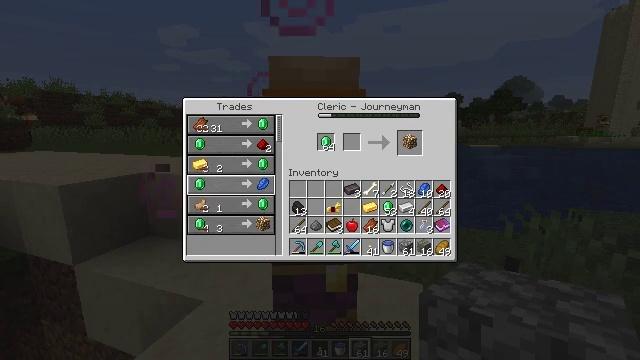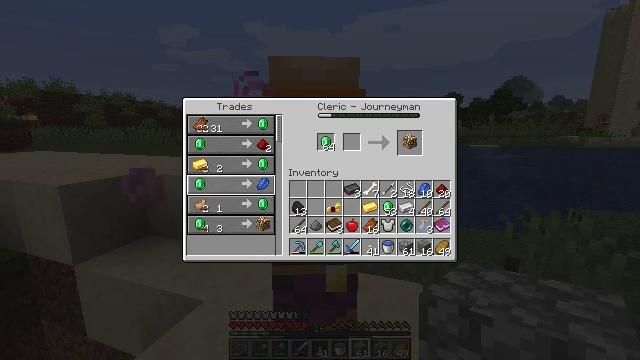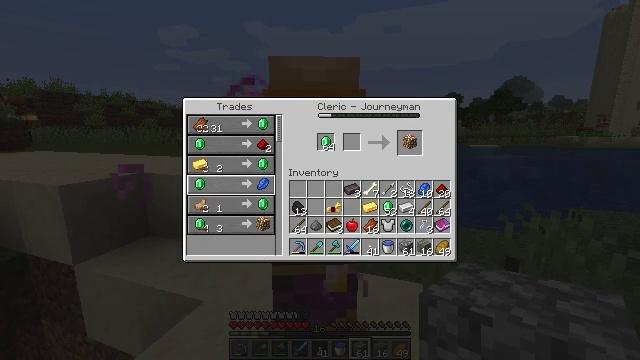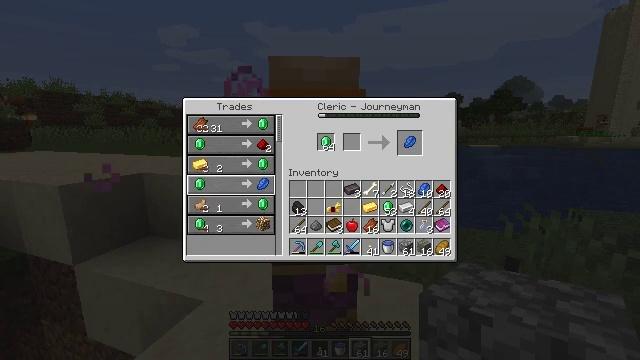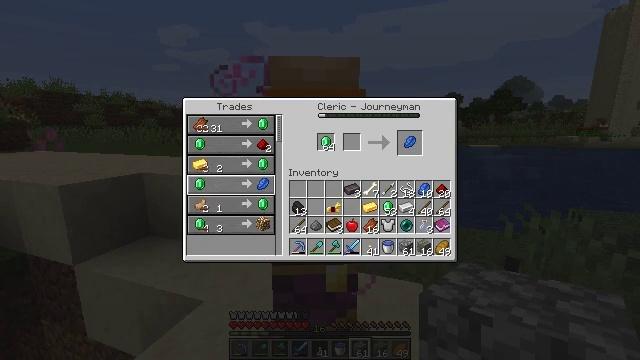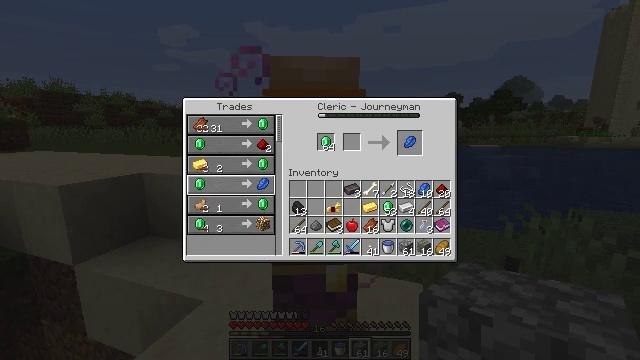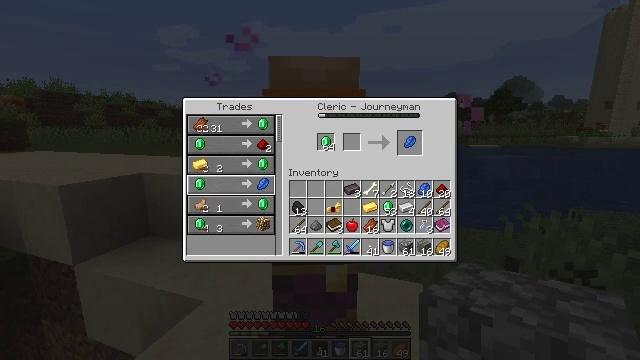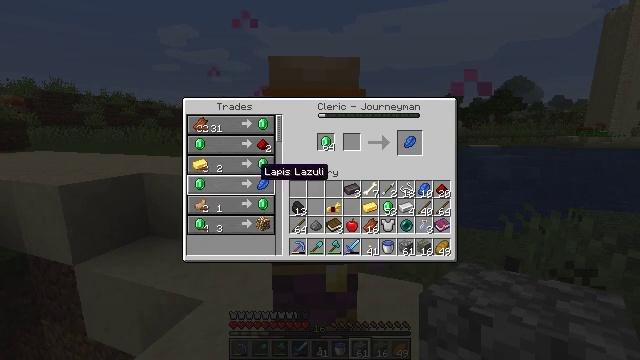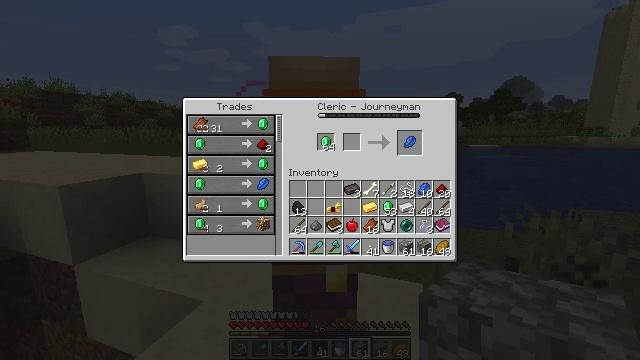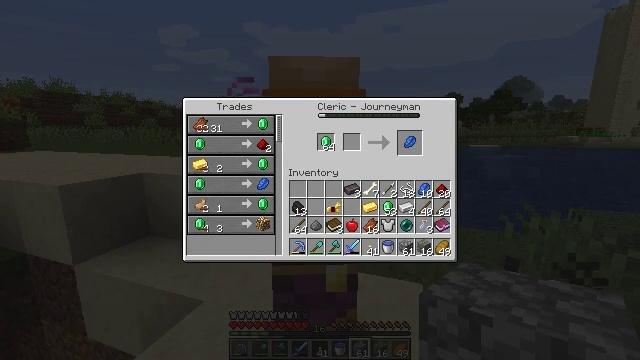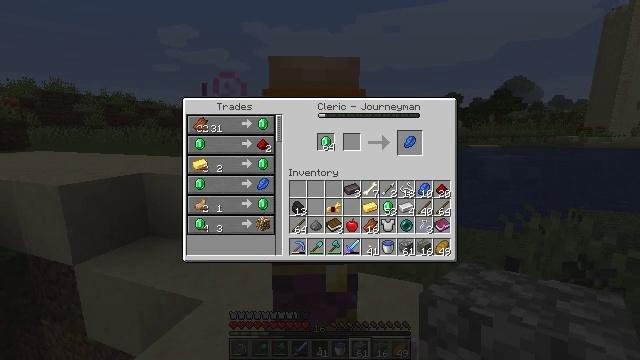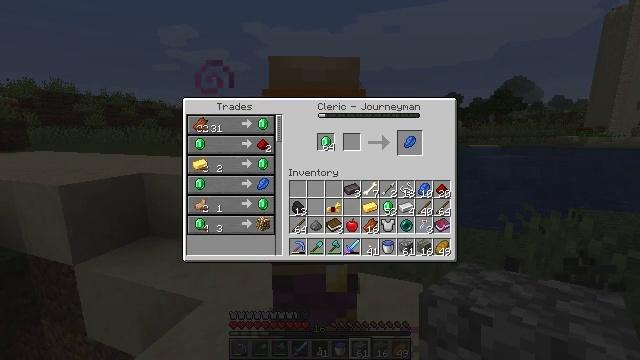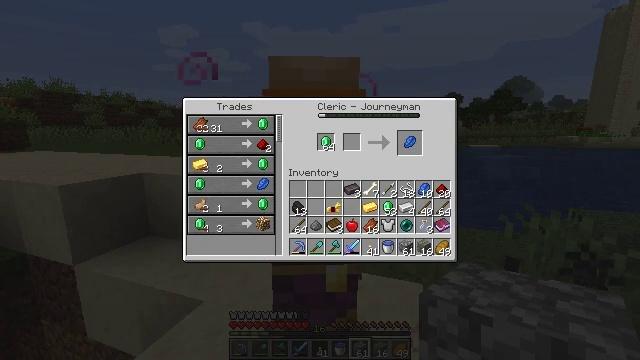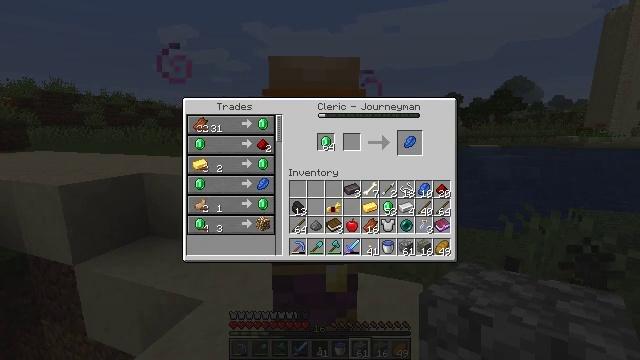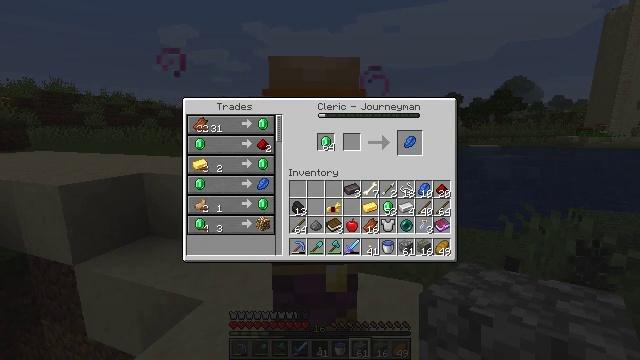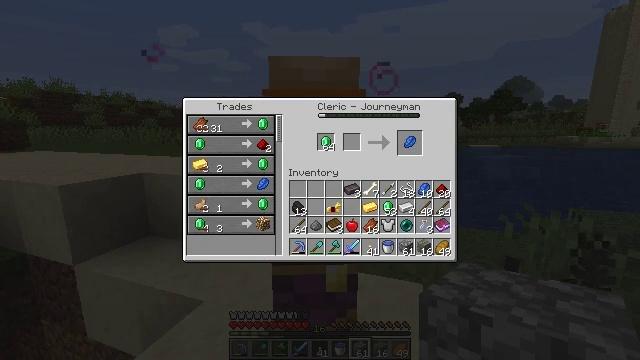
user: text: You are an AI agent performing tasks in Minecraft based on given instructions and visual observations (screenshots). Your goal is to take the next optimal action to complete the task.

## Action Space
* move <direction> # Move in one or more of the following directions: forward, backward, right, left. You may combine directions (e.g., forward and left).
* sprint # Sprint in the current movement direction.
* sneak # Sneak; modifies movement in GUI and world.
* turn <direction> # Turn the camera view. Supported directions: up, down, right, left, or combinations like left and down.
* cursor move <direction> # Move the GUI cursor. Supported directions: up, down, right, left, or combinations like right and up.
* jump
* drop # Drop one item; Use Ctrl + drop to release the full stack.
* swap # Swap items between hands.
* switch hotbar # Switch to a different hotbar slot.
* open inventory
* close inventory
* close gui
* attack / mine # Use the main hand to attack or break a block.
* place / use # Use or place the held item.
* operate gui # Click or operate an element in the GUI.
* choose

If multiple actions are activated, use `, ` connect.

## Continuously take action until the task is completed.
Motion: motion action
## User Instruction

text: Interact with a crafting table to get lapis lazuli.
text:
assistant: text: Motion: no_op
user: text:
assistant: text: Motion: no_op
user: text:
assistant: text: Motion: operate gui
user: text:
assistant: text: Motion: operate gui
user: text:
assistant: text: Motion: operate gui
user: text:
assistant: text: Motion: cursor move right
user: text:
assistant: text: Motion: cursor move right and up
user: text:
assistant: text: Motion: cursor move right and up
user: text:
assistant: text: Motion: cursor move right and up
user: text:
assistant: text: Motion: cursor move right and up
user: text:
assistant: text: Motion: cursor move right
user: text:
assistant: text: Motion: no_op
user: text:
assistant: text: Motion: no_op
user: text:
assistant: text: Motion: no_op
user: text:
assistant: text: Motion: no_op
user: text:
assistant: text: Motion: no_op
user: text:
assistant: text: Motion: no_op
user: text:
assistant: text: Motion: no_op
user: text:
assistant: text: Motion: no_op
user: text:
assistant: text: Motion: no_op
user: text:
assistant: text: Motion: no_op
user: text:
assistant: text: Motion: operate gui
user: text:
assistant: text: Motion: operate gui
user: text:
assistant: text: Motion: operate gui
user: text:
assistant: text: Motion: operate gui
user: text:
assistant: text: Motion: operate gui
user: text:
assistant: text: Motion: operate gui
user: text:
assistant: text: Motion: operate gui
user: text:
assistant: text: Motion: no_op
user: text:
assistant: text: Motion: operate gui